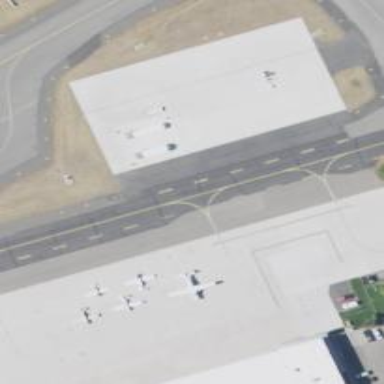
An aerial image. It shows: Image of taxiway at airport.